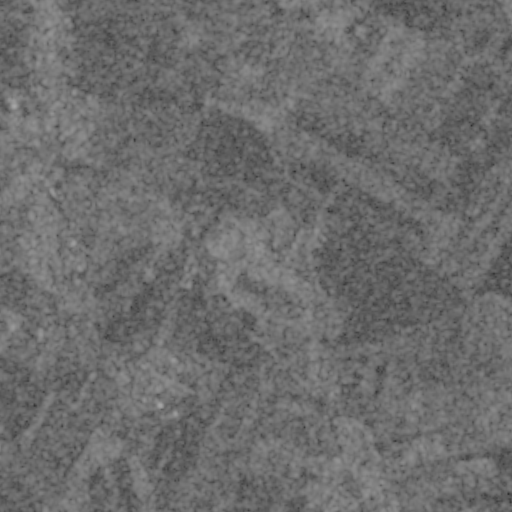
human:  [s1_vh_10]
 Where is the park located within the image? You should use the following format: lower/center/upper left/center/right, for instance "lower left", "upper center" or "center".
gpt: The park is located in the left of the image.
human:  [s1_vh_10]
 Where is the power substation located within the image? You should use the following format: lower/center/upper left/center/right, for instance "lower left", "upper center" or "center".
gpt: The power substation is located in the upper left of the image.
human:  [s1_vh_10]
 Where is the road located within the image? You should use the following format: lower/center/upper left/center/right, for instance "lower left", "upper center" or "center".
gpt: There is no road in the image.

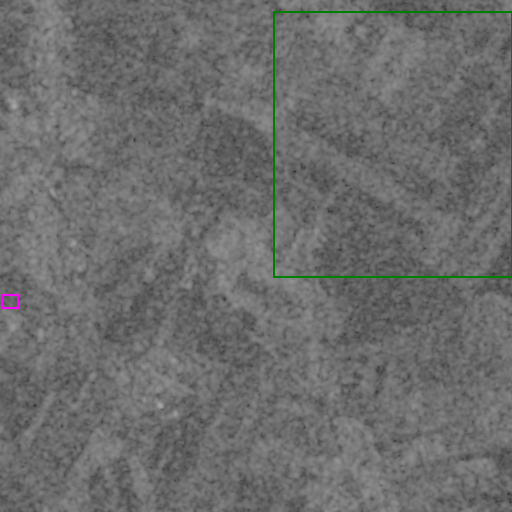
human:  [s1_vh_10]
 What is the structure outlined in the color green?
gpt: The structure outlined in green is a crop field.
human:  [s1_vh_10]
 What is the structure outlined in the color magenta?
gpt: The structure outlined in magenta is a park.
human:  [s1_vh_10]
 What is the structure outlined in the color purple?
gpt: There is no purple outline.